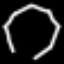
Label: octagon